Field crop: tomato
Growth stage: 1
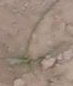
Species: cyperus